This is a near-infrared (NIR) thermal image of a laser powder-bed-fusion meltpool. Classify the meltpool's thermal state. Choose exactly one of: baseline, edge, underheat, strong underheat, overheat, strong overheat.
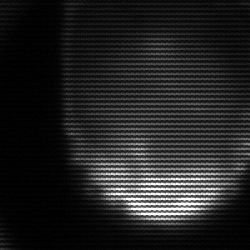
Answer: edge